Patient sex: M
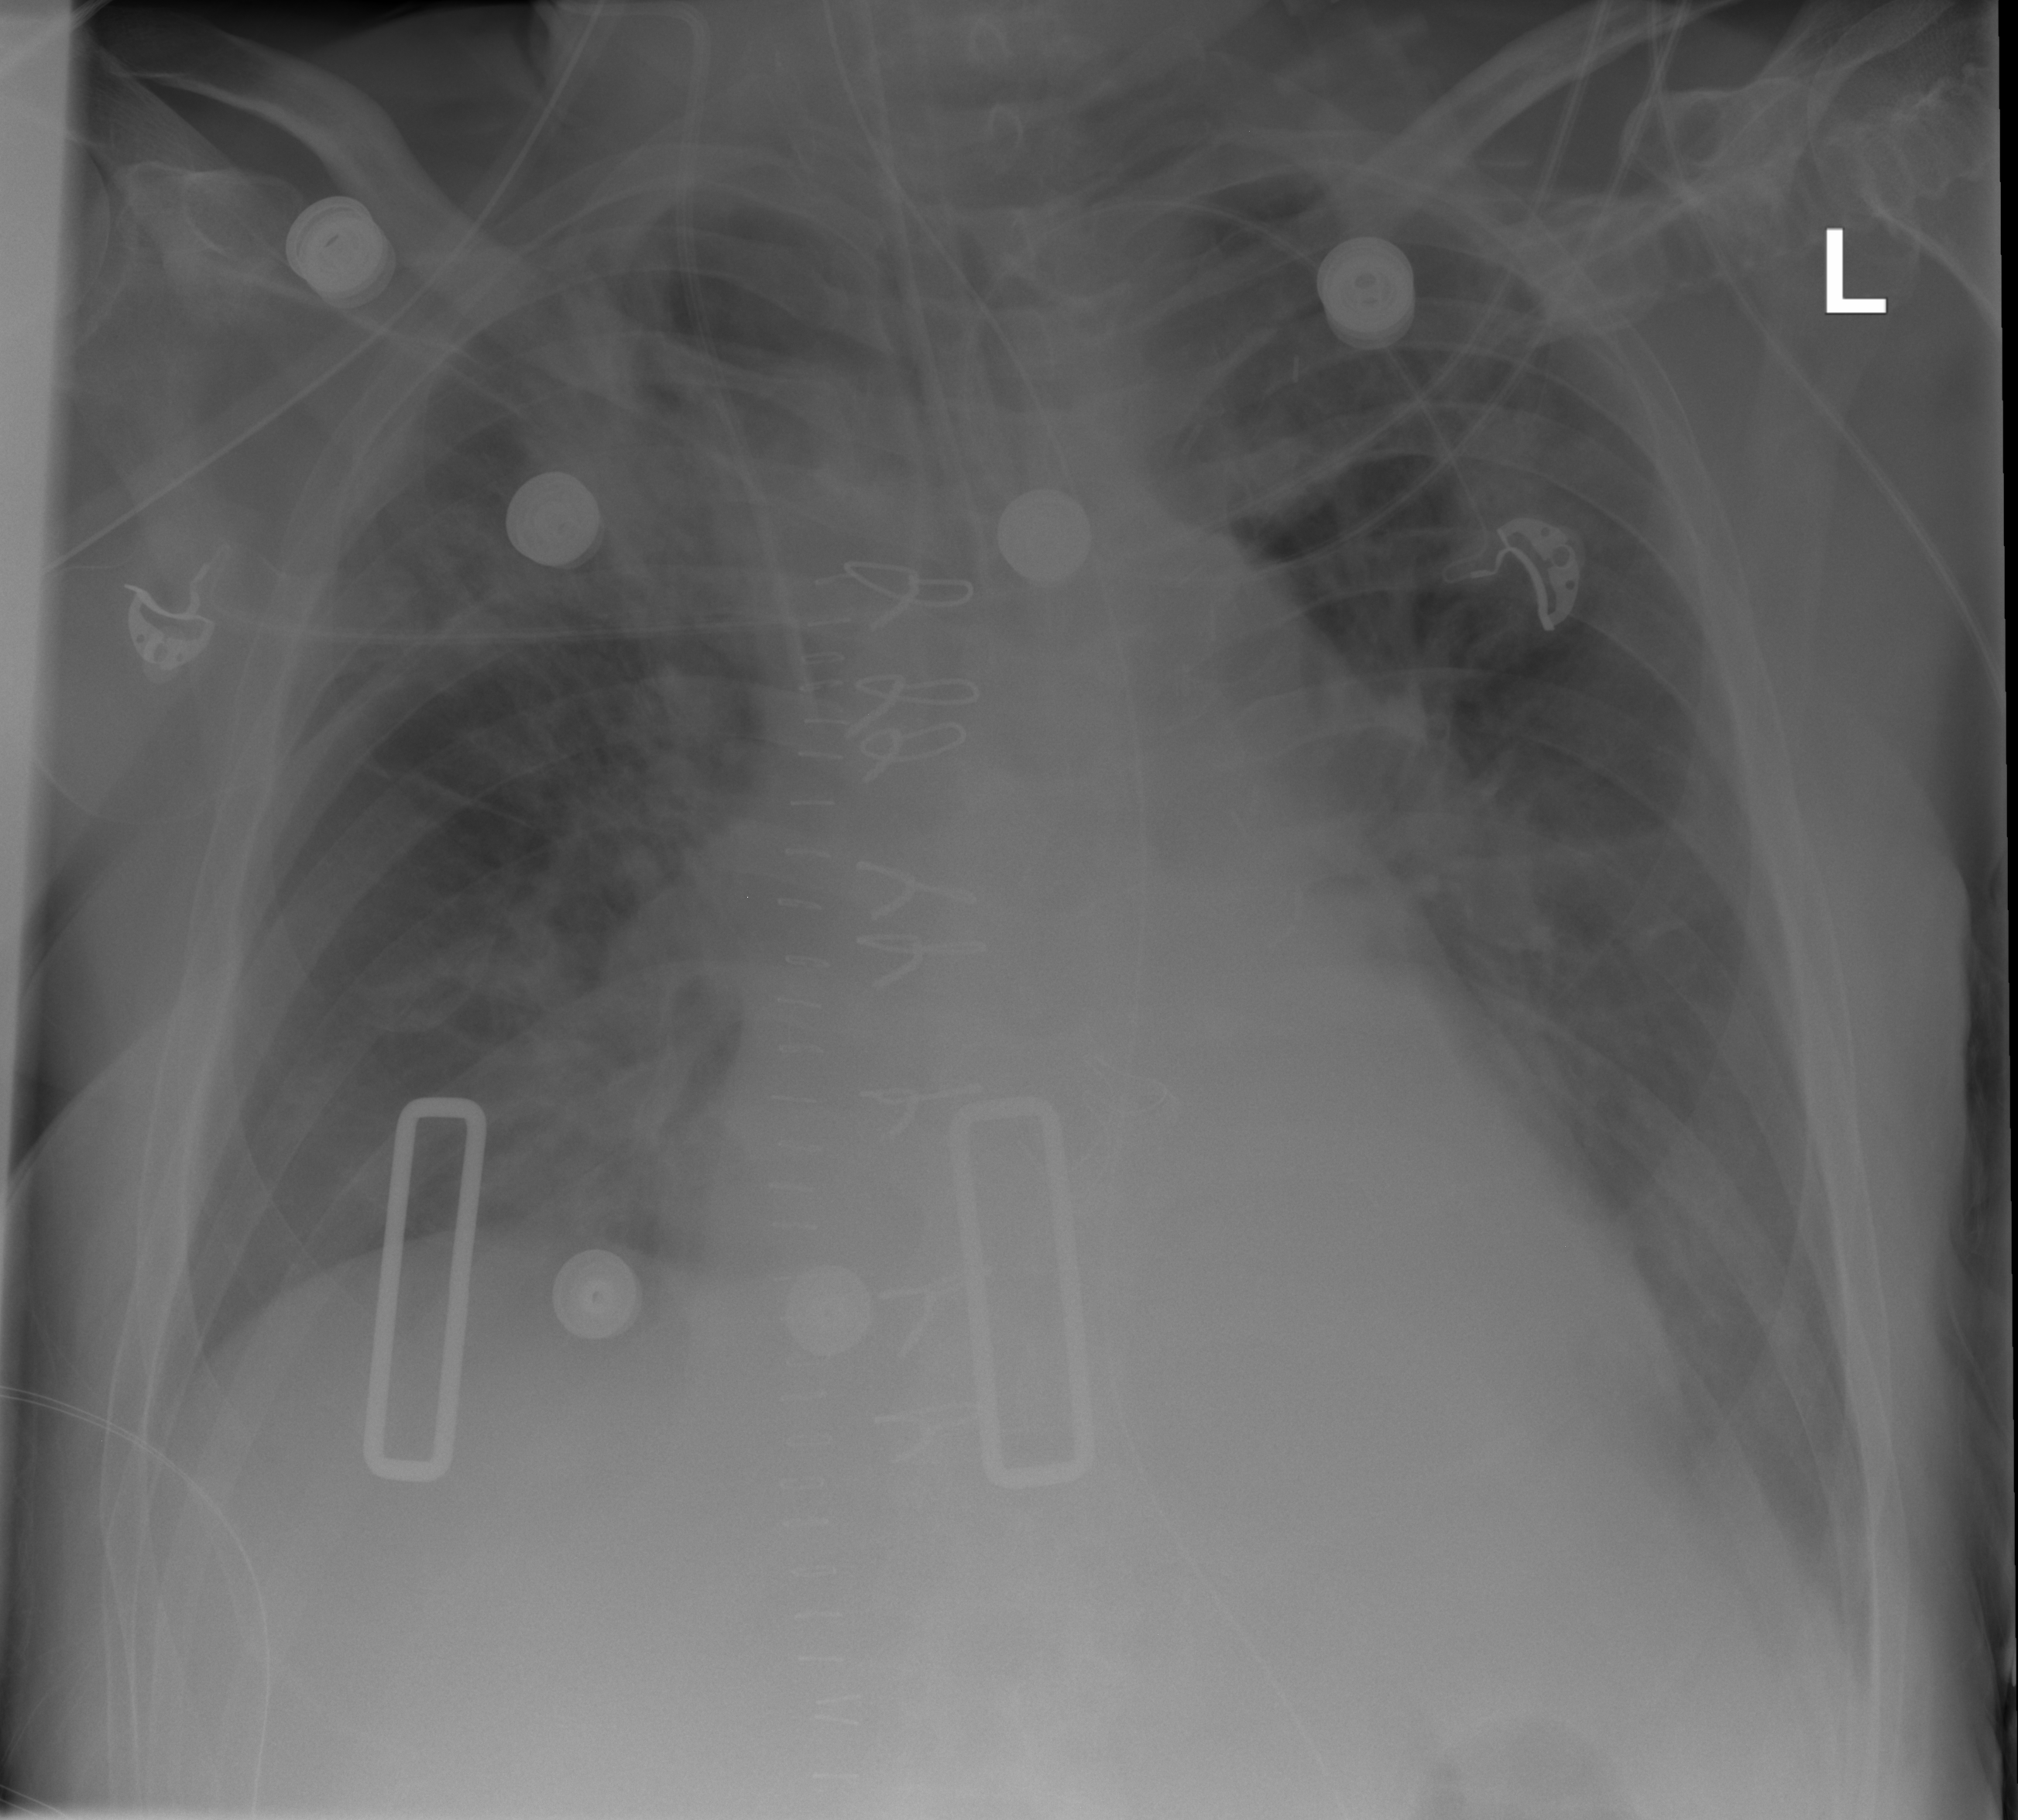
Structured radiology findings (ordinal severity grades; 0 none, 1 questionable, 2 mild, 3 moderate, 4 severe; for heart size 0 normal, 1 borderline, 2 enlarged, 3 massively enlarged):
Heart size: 2
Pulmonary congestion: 2
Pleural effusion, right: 0
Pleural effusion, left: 2
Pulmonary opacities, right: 2
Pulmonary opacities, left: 2
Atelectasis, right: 2
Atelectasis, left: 2